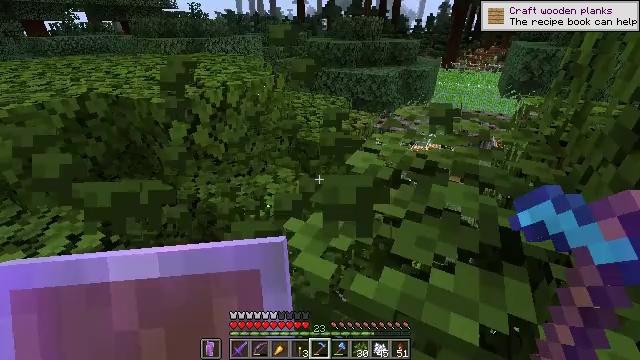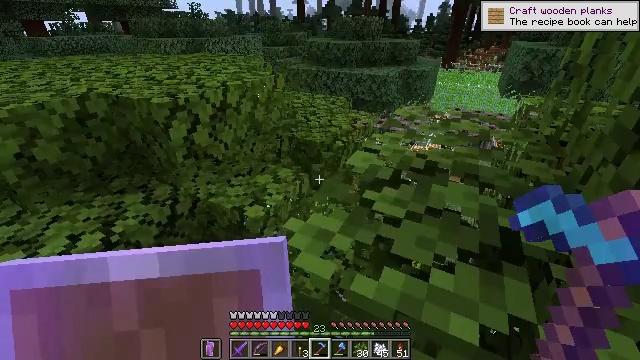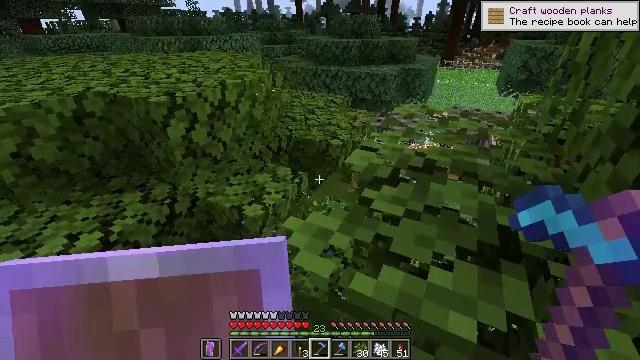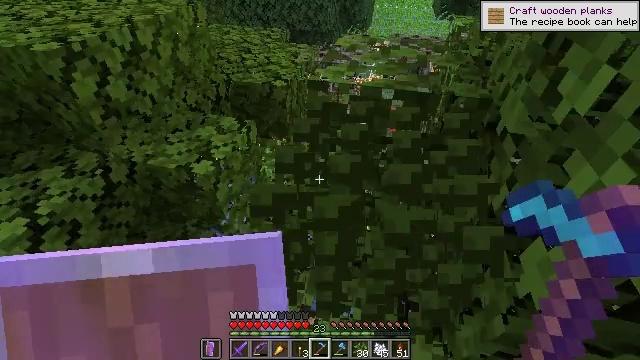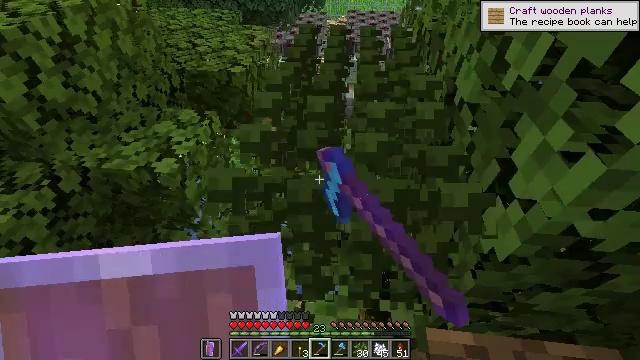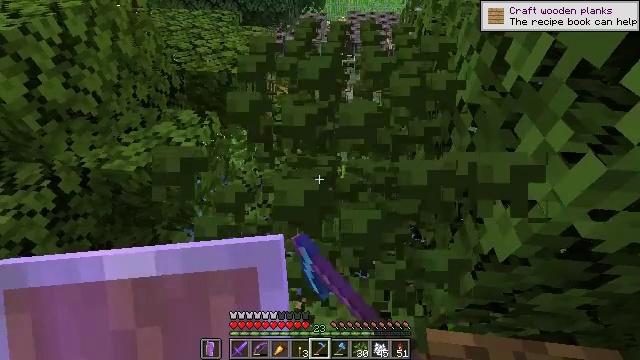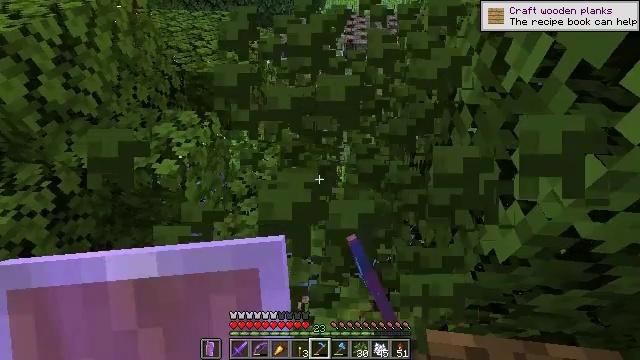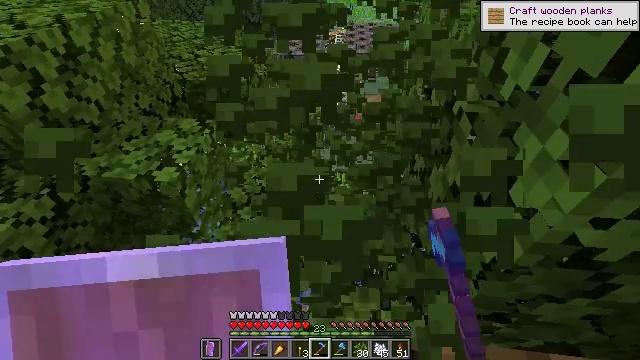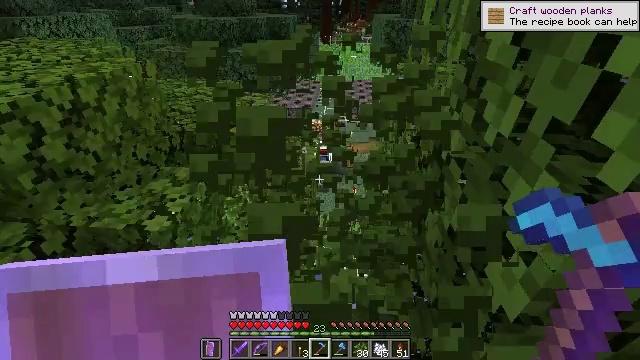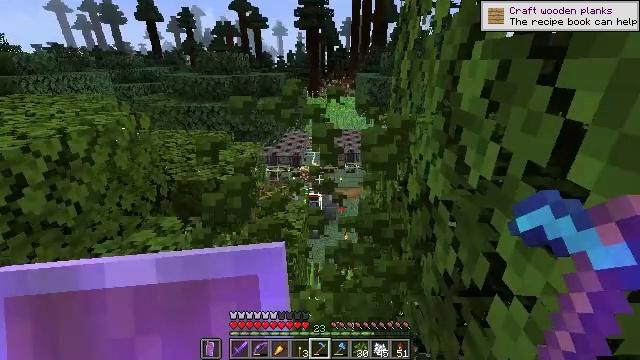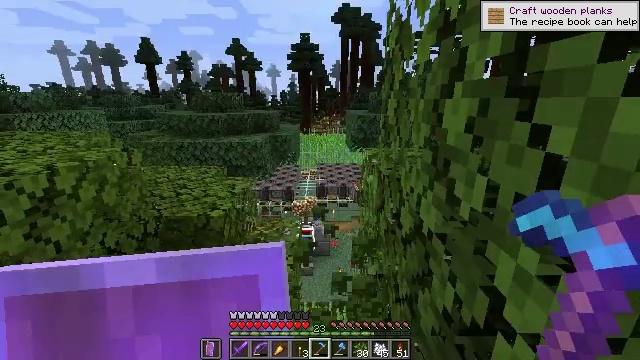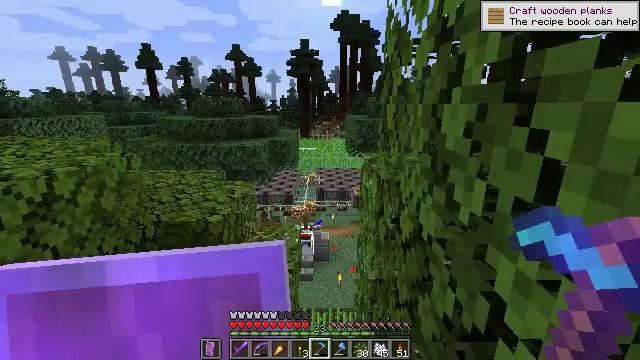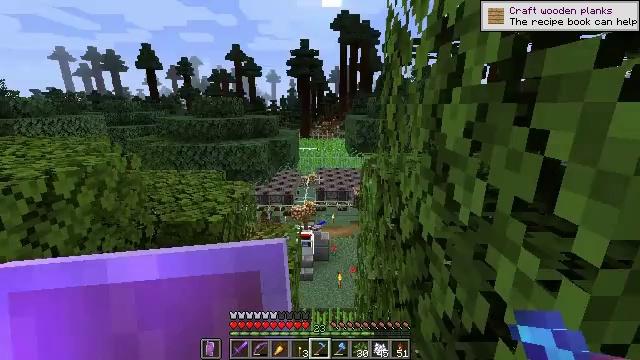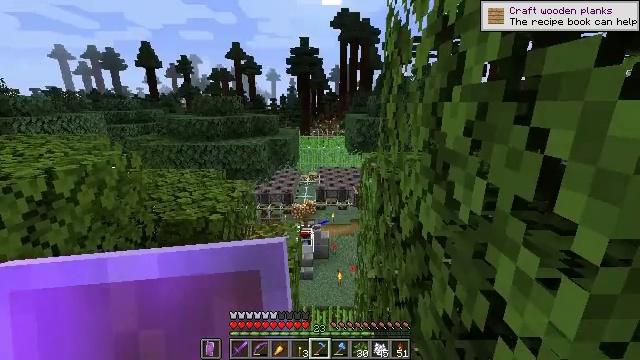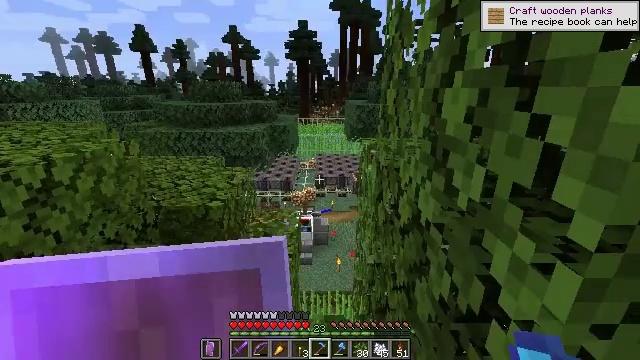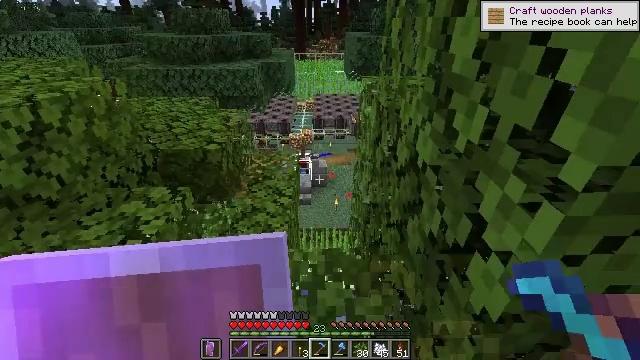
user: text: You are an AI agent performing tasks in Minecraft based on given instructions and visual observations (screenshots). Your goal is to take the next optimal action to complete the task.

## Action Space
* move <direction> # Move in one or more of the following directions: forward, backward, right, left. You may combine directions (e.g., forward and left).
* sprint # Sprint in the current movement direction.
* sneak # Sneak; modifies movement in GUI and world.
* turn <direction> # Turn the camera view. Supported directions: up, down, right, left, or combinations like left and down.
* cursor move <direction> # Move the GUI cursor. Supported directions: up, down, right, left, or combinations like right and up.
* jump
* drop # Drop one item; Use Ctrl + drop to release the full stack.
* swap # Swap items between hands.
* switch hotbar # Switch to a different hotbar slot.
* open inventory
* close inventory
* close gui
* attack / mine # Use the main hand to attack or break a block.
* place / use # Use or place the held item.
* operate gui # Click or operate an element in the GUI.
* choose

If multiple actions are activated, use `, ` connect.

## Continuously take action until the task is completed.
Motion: motion action
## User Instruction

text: Collect some oak leaves.
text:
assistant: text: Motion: attack / mine
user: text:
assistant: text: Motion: attack / mine
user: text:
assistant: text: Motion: turn right and down, attack / mine
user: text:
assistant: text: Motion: turn right and down, attack / mine
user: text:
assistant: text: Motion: attack / mine
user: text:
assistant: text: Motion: attack / mine
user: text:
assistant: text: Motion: turn up, attack / mine
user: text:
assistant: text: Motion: turn right and up, attack / mine
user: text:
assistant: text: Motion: turn right and up, attack / mine
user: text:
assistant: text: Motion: turn right and up, attack / mine
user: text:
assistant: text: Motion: turn up, attack / mine
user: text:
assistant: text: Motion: attack / mine
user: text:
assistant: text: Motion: attack / mine
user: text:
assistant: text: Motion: turn down, attack / mine
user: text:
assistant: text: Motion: turn down, attack / mine
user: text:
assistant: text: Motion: turn down, attack / mine
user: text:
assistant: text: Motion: attack / mine
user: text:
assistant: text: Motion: turn down
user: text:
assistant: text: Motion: turn left and down
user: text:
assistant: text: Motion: turn left and down
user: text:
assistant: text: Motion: no_op
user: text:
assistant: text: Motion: no_op
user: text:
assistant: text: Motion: no_op
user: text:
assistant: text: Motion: no_op
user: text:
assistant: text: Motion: no_op
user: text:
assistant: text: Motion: no_op
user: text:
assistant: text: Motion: no_op
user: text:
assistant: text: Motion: no_op
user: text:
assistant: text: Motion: no_op
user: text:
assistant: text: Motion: move right